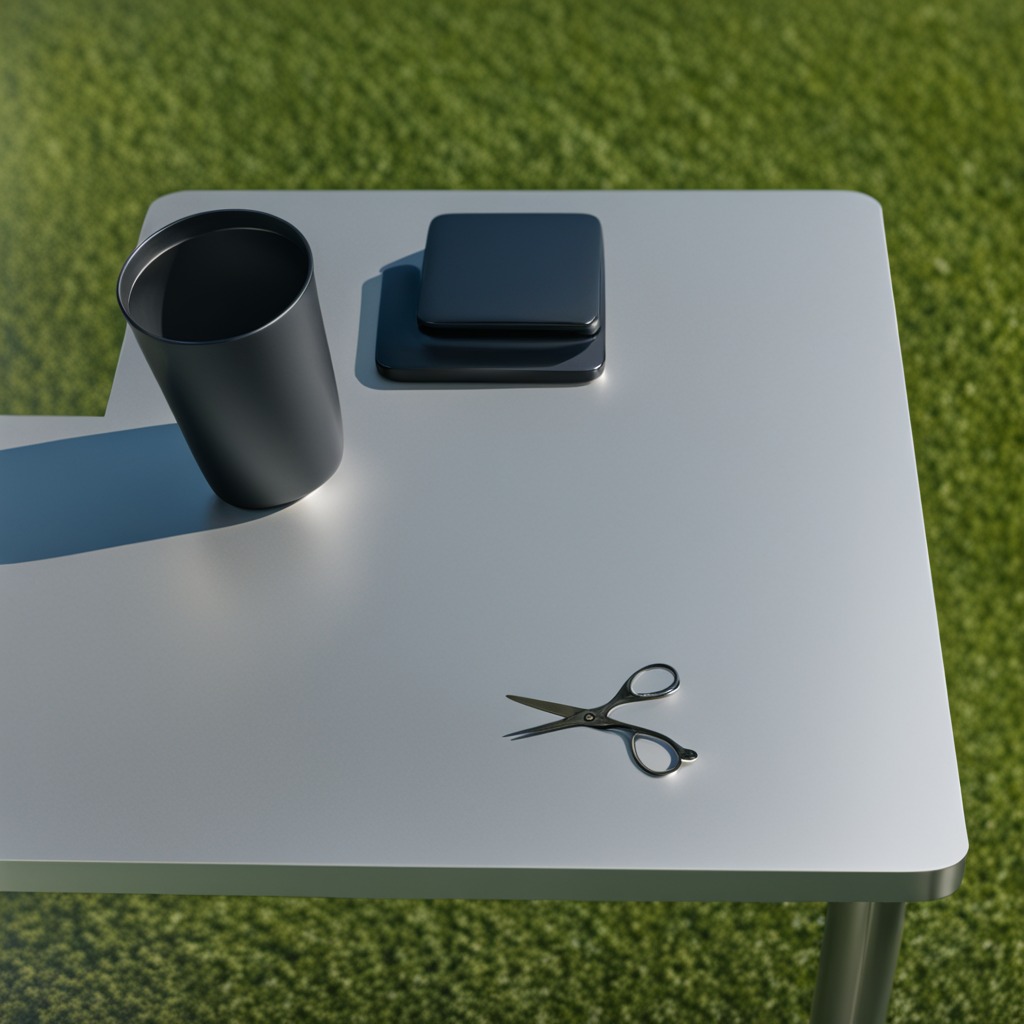
A scissor lying on a clean utility table in a temporary outdoor tool station afternoon light present textured surface